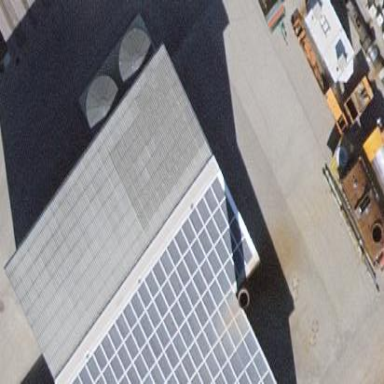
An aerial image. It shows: View of roof of building.